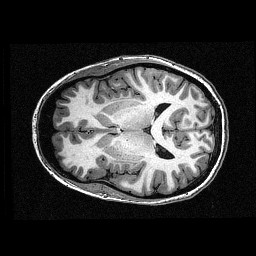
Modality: T1w
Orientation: axial
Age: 30
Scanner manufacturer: siemens
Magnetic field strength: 3 T
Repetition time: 2.3 s
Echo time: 0.00336 s